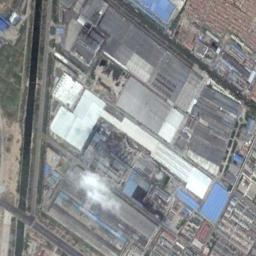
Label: industrial_area